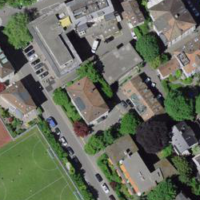
EUNIS habitat code: 55
Species observed at this site:
Milvus milvus
Corvus corone
Passer domesticus
Cyanistes caeruleus
Parus major